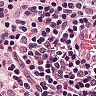
Metastatic tissue present: no